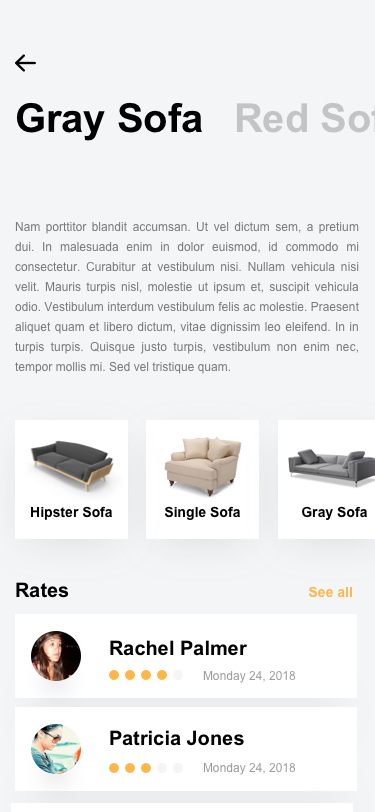
Text in this UI design:
Gray Sofa
Red Sofa
Nam porttitor blandit accumsan. Ut vel dictum sem, a pretium dui. In malesuada enim in dolor euismod, id commodo mi consectetur. Curabitur at vestibulum nisi. Nullam vehicula nisi velit. Mauris turpis nisl, molestie ut ipsum et, suscipit vehicula odio. Vestibulum interdum vestibulum felis ac molestie. Praesent aliquet quam et libero dictum, vitae dignissim leo eleifend. In in turpis turpis. Quisque justo turpis, vestibulum non enim nec, tempor mollis mi. Sed vel tristique quam.
Single Sofa
Gray Sofa
Hipster Sofa
Rates
See all
Rachel Palmer
Monday 24, 2018
Patricia Jones
Monday 24, 2018